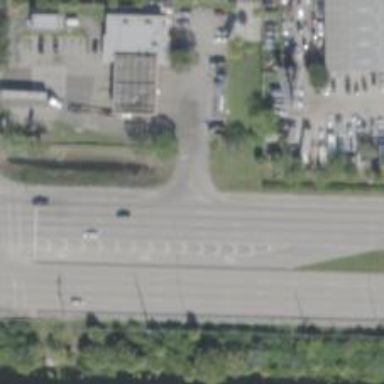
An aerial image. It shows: Uncontrolled crossing along footway.